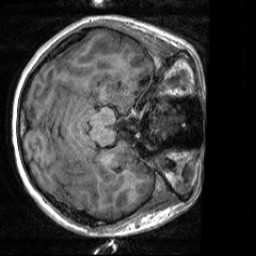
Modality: T1w
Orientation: axial
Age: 20
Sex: female
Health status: healthy
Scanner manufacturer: siemens
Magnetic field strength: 3 T
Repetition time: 2 s
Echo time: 0.00232 s